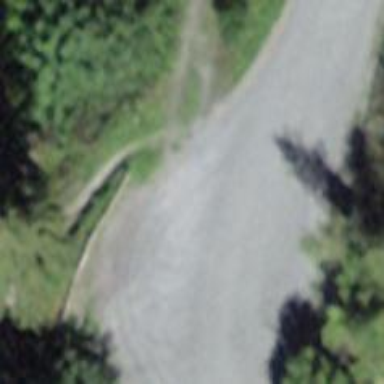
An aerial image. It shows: Unclassified road with compacted surface of grade2.